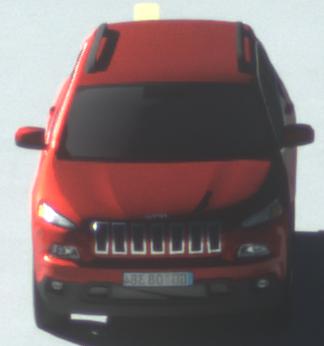
Make: Jeep
Model: Cherokee 3.2 V6 Pentastar
Detailed model: Cherokee (KL)
Model produced from: 2014/07
Model produced until: 2015/07
Doors: 5
Color: red
Road condition: dry road
Daytime: morning or afternoon
Contrast: high contrast